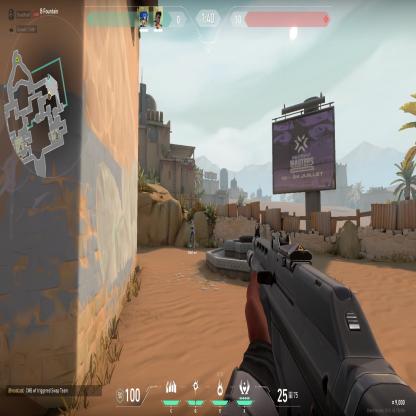
Label: teammate